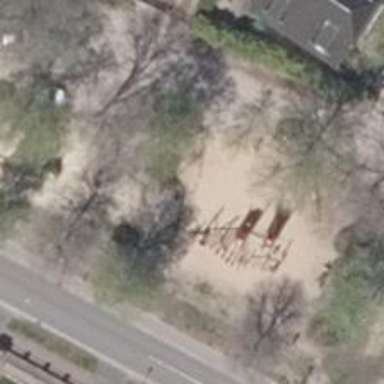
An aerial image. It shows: Playground area for leisure activities on the land.